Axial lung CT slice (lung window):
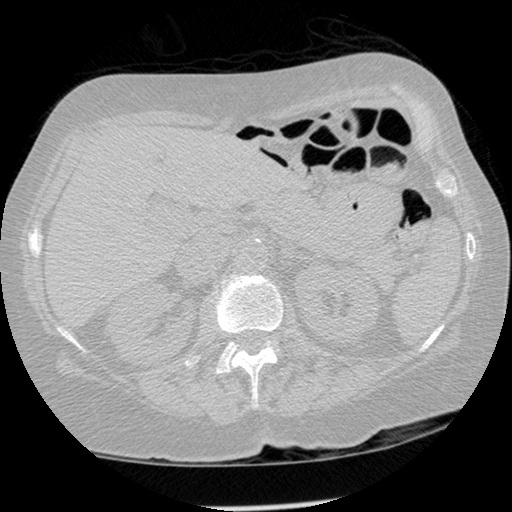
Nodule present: no